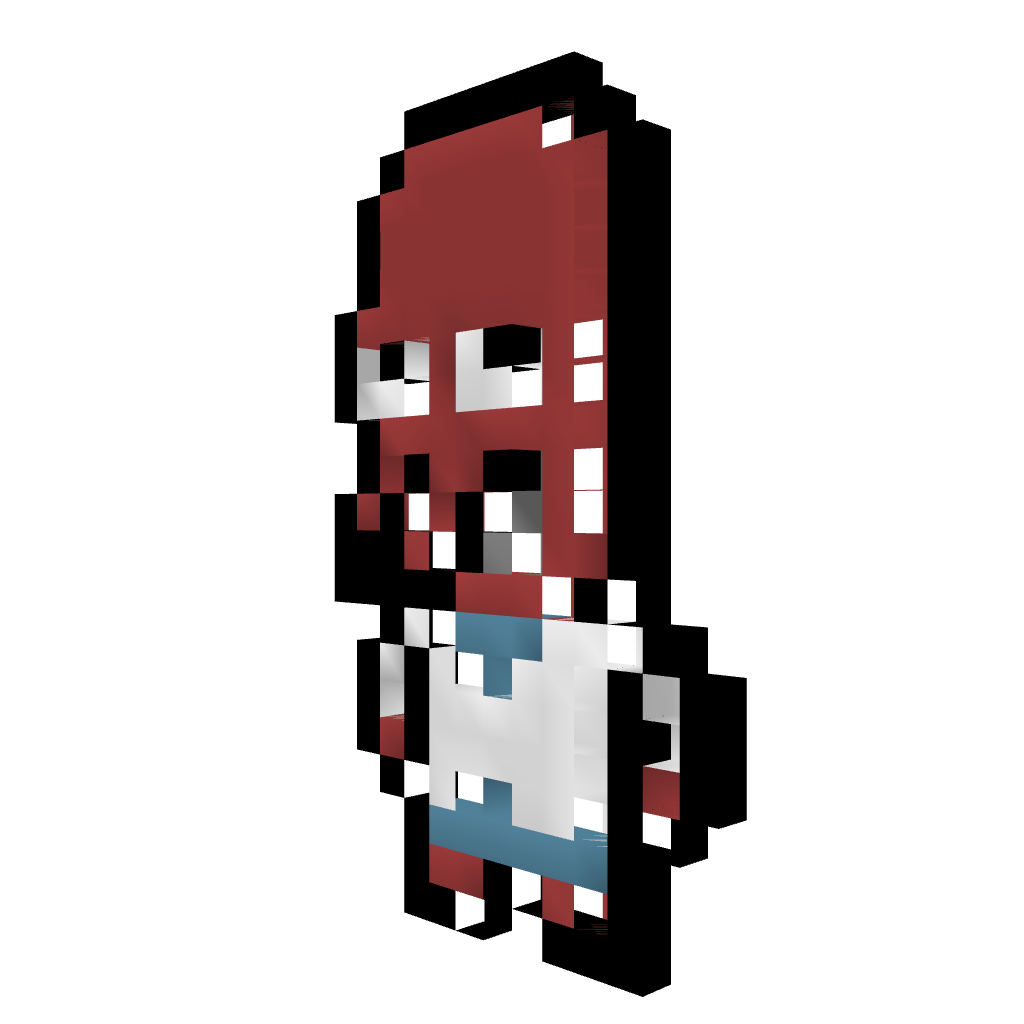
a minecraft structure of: Toon Zoidberg high quality